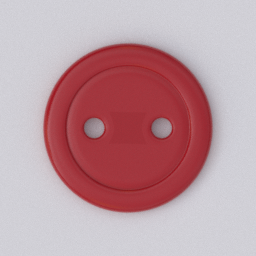
Label: people